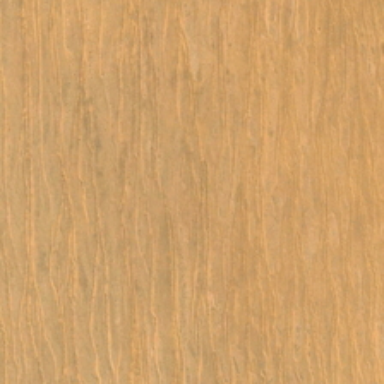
We can see dendritic texture on the desert .